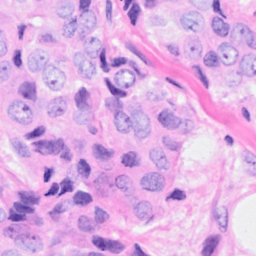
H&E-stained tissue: Breast